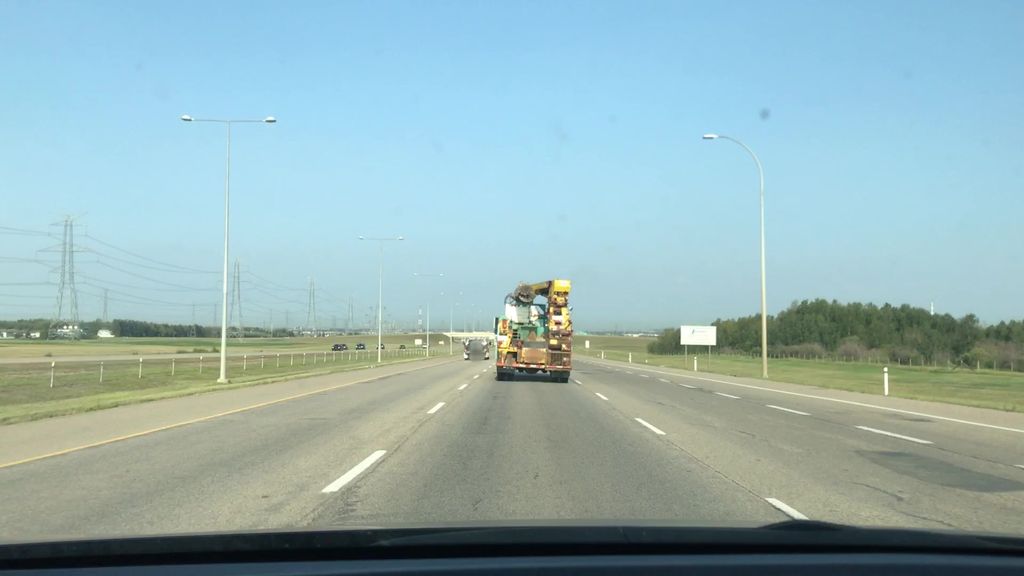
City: edmonton